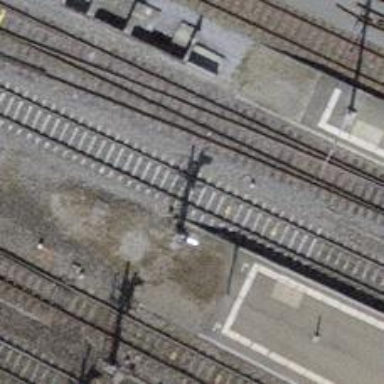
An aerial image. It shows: Railway signal.